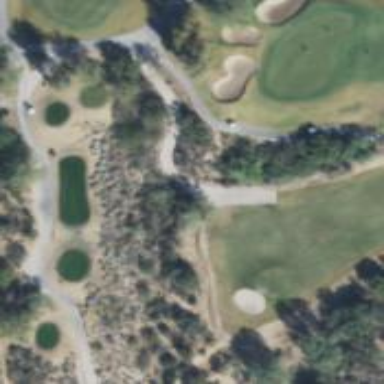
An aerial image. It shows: Service road used as golf cart path.